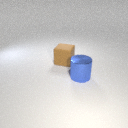
large blue metal cylinder to the right of large brown rubber cube